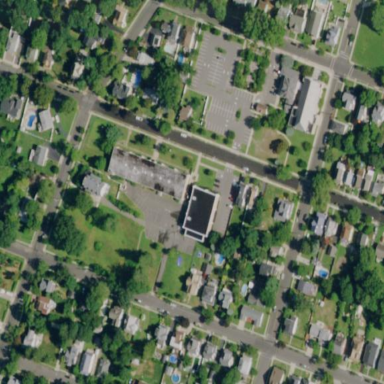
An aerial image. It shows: School building.